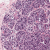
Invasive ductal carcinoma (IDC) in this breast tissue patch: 0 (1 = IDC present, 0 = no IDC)